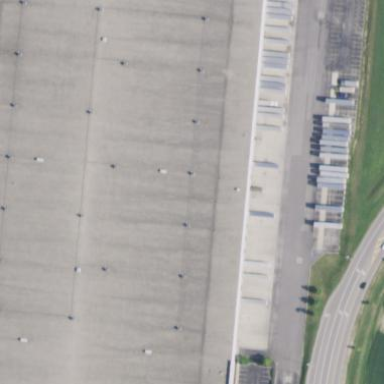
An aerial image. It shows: Warehouse.